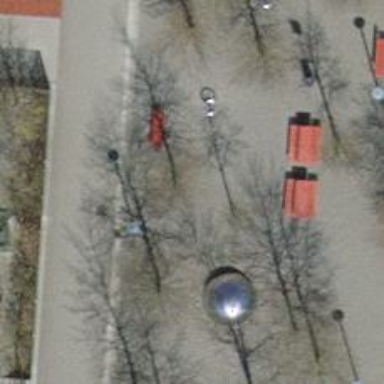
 Fagus genus."